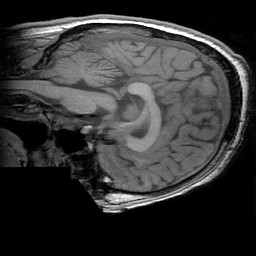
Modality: T1w
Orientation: sagittal
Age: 20
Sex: male
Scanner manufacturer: ge
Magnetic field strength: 3 T
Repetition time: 0.0073 s
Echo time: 0.003 s